Question: I was always under the impression that whenever you provide a login interface and the user does not provide valid credentials you never confirm which of the username and password was incorrect as this can aid hacking attempts?
It would seem that <URL> go against this standard of practices;

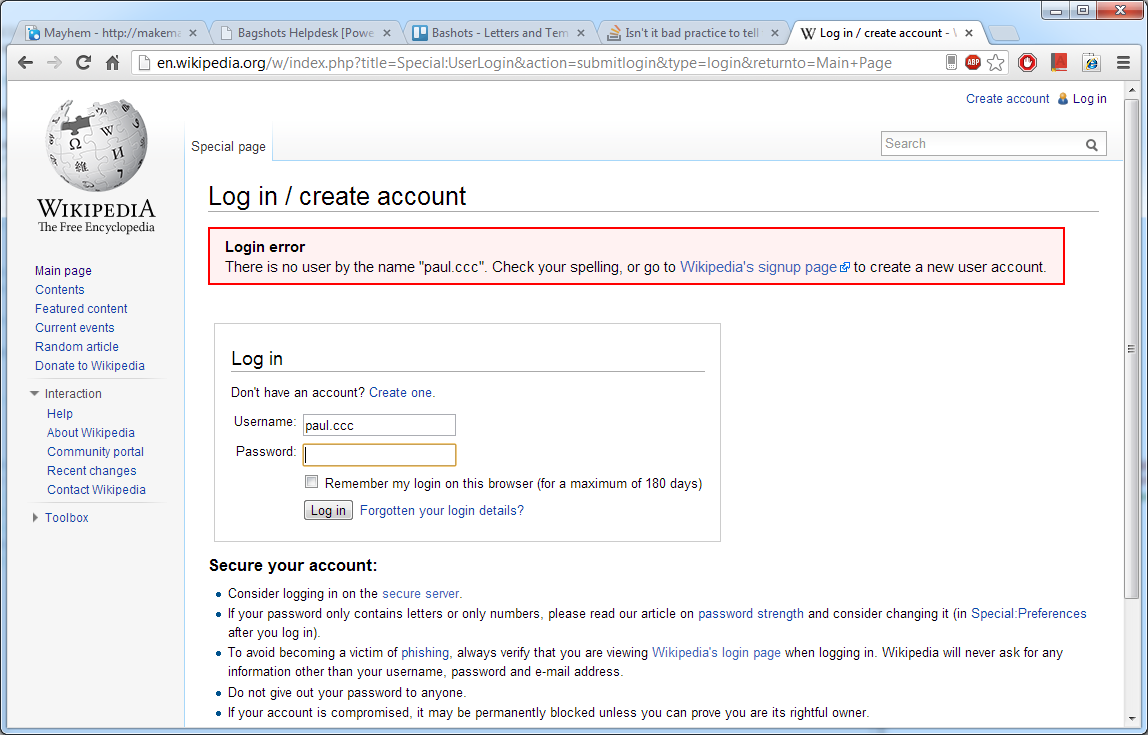
Answer: The answer is case-specific.
On one hand, you have public-usernames such as in websites that host forums such as StackOverflow and, in your example, Wikipedia. The term "public", in this sense, is used to mean that it is used as a public identifier for all to see. In these cases, it wouldn't make any sense to mask the fact that a username exists or not in a login form - this information is publicly accessible. Be it a page to view specific user's information or even by scanning every page on the website - you'd be able to enumerate a full list of users (at least, those that have contributed) with little effort.
On the other hand, you have private-usernames, such as ones used in banking applications. As a bank website would not (or at least, should never) display actual usernames on their site to anyone anywhere - the username is used purely as a website-identifier and authentication tool. In this case, it makes good sense to give a warning such as "" opposed to "".